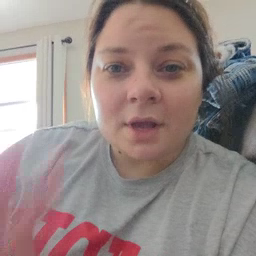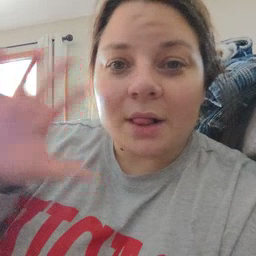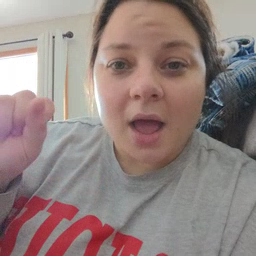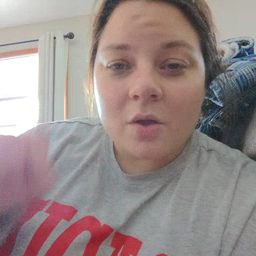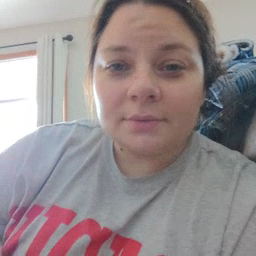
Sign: loud